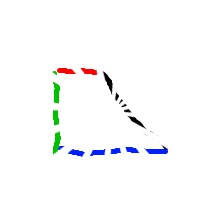
Shape: trapezoid